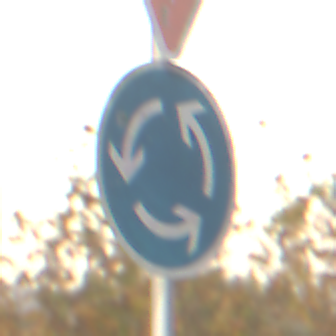
Verkehrszeichen: Kreisverkehr
Zusatzzeichen oben: VorfahrtGewaehren
Umgebung: Outdoor, Nature
Tageszeit: SunriseSunset
Wetter: PartlyCloudy
Licht: Natural
Jahreszeit: NotSpecified
Kontrast: LowContrast